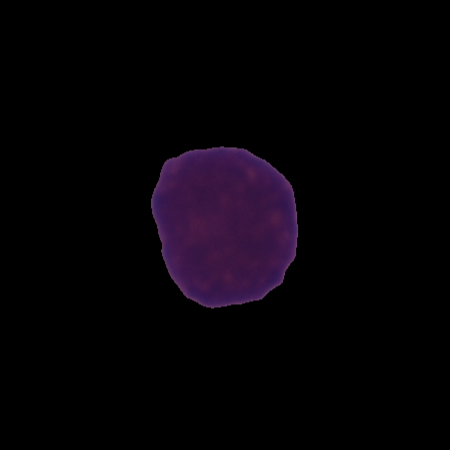
Label: healthy